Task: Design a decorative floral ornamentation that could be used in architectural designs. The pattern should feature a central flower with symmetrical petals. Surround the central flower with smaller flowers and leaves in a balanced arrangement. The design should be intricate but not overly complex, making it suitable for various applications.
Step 298:
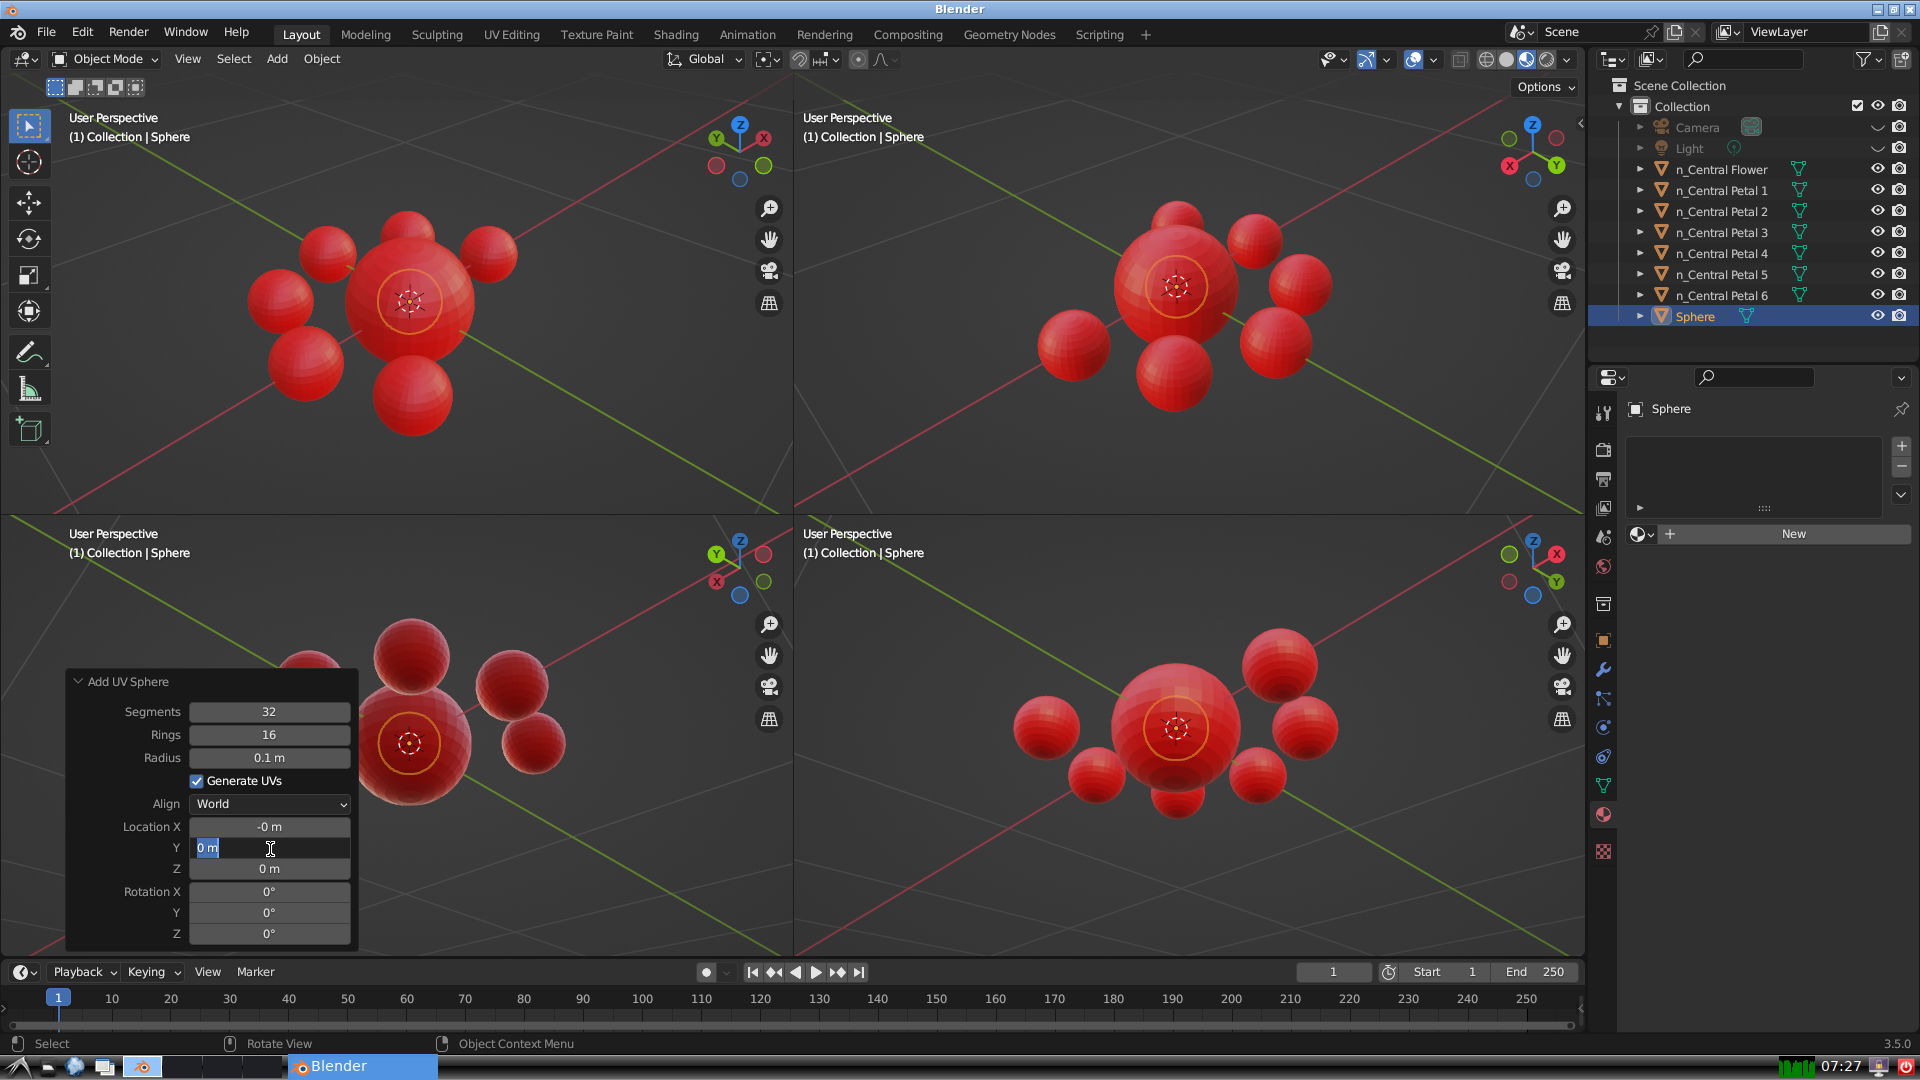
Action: input_text: -0.4